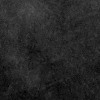
Atmospheric dust classification: dusty